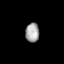
Tissue: lung
Cell type: Endothelial cells
Senescence score: 0.6922
Nuclear area (px): 254
Mean DAPI intensity: 166.268